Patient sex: F
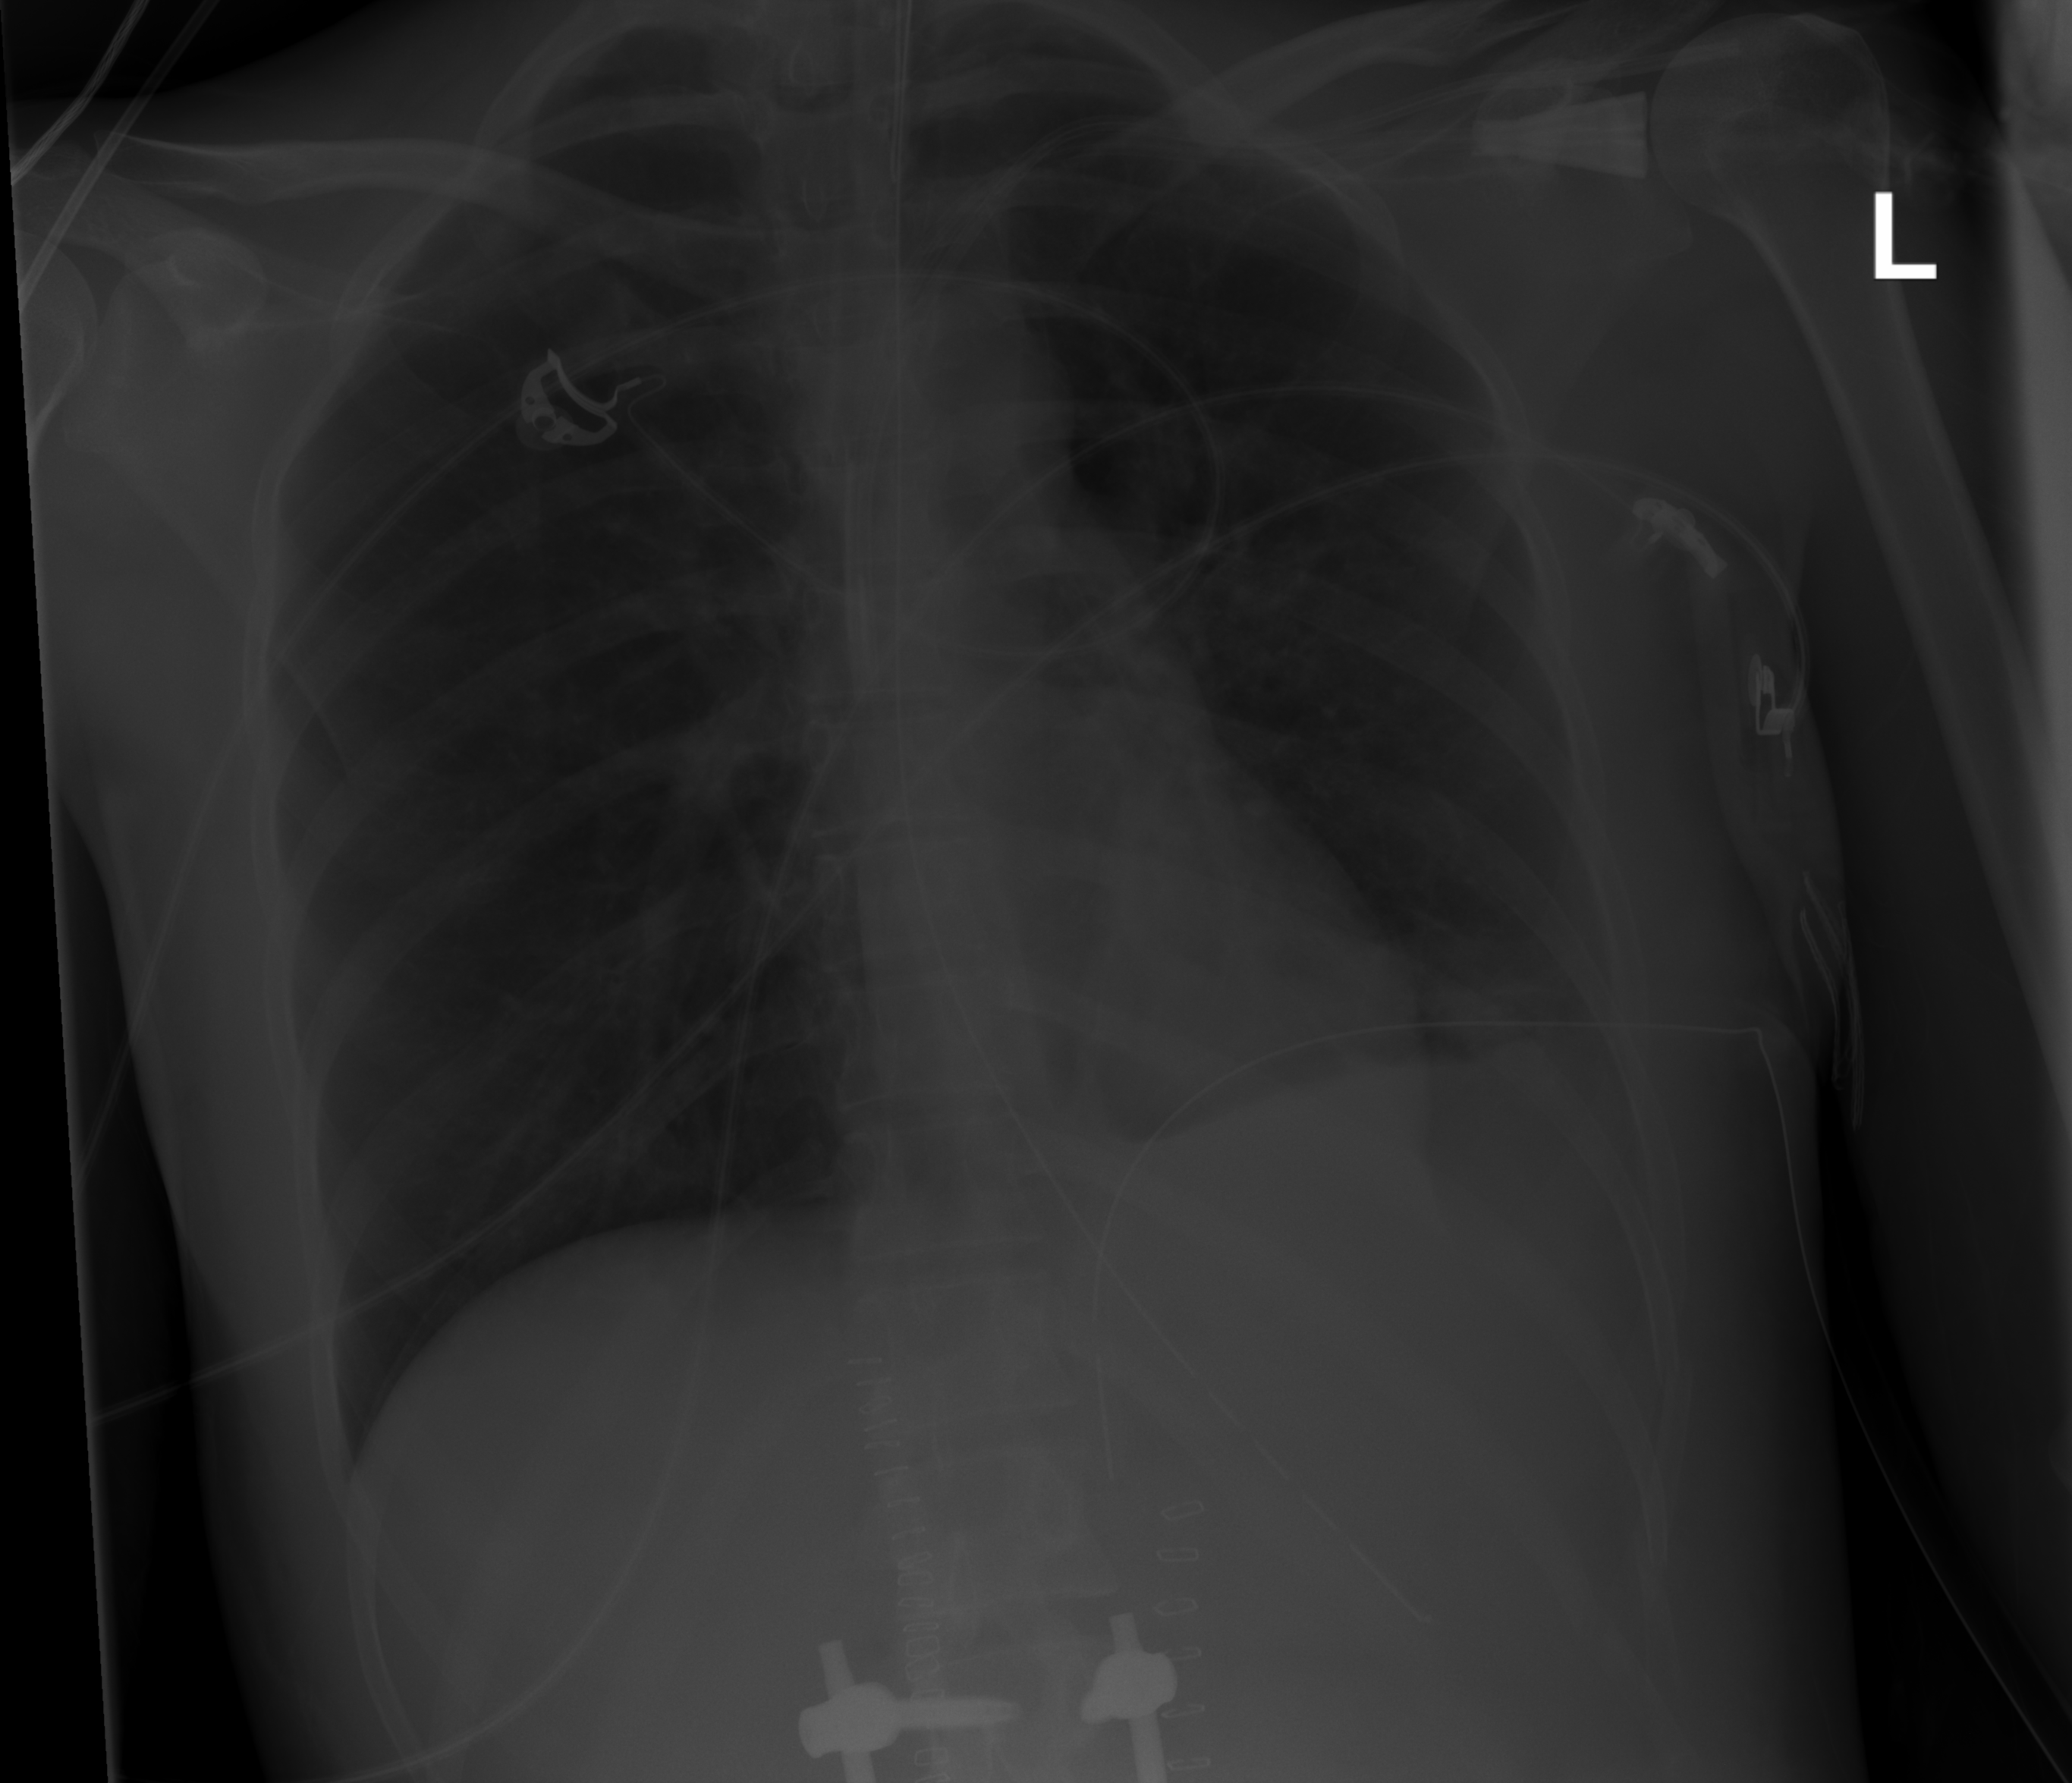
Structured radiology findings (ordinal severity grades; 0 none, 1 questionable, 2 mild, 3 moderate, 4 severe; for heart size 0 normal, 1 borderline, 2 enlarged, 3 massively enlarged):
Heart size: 0
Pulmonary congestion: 0
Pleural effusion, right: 0
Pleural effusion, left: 2
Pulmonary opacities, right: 0
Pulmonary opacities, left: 0
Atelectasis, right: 0
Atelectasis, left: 3